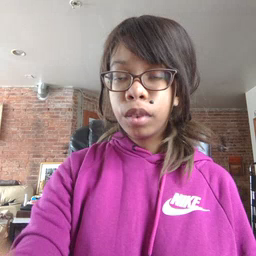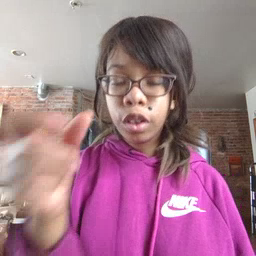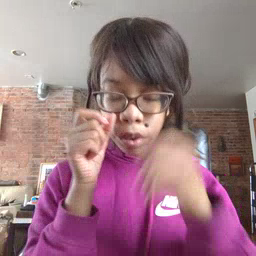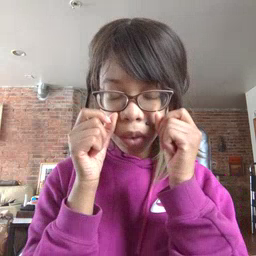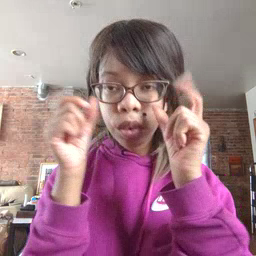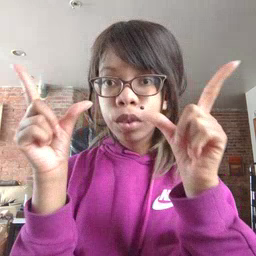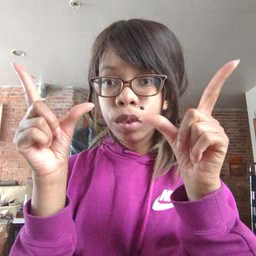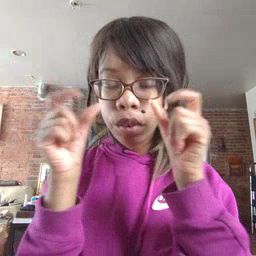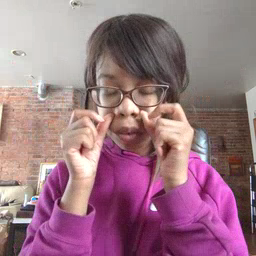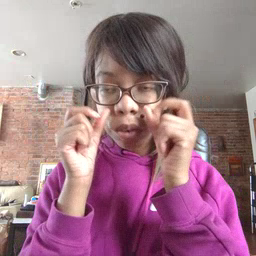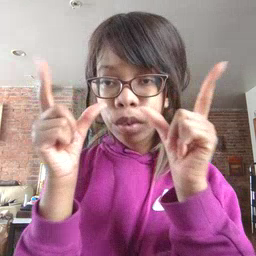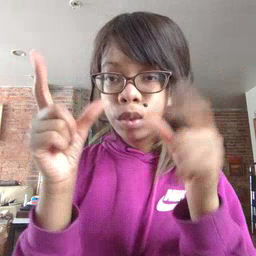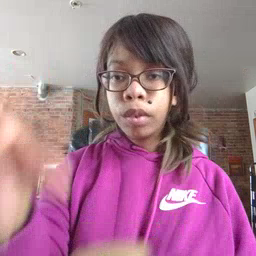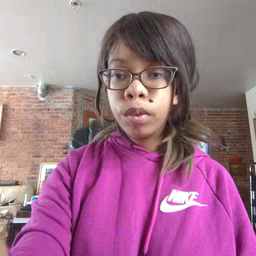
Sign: wake